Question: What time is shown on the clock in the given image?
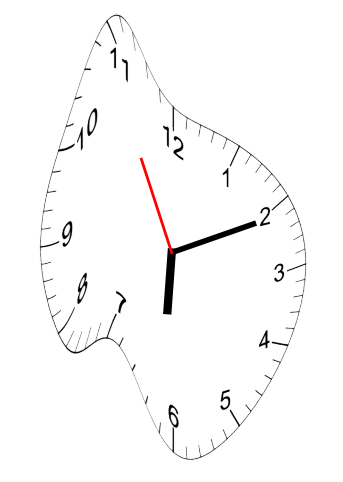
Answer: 06:10:55